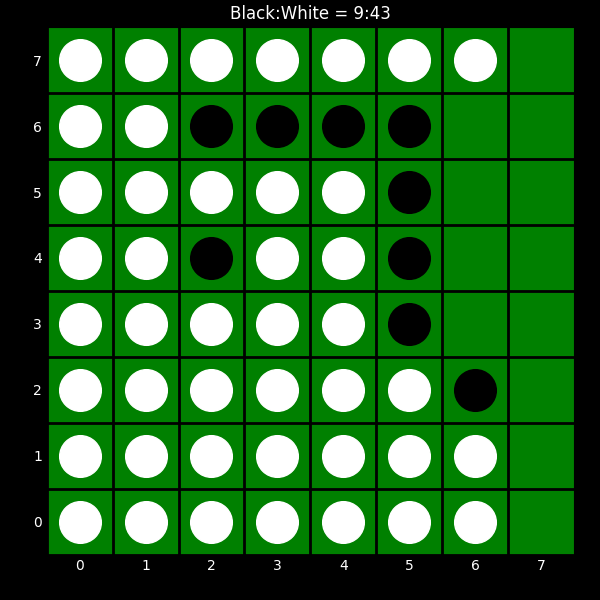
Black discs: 9
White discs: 43